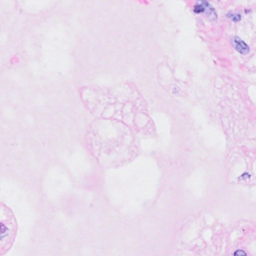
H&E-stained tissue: Breast